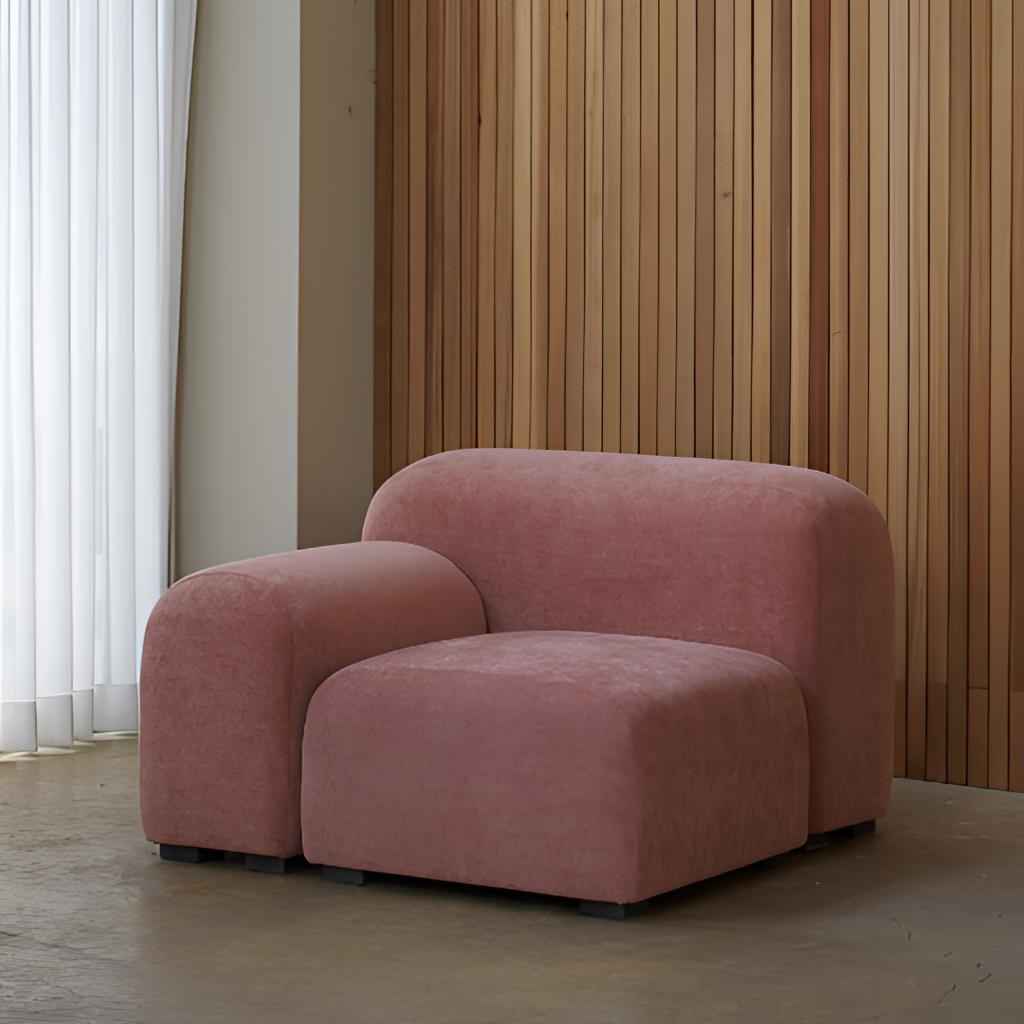
living room, fabric armchair, concrete flooring, with smooth pattern, minimalist, beige wood wallpaper, with vertical panel pattern